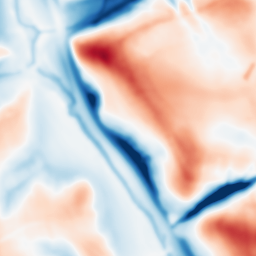
Category: multiscale
Decomposition family: dog
Decomposition parameters: sigma_low: 2
sigma_high: 20
Upsampling method: bilinear
Upsampling parameters: scale: 8
Upsampling scale: 8